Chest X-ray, AP view. Patient: 56 years old, sex M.
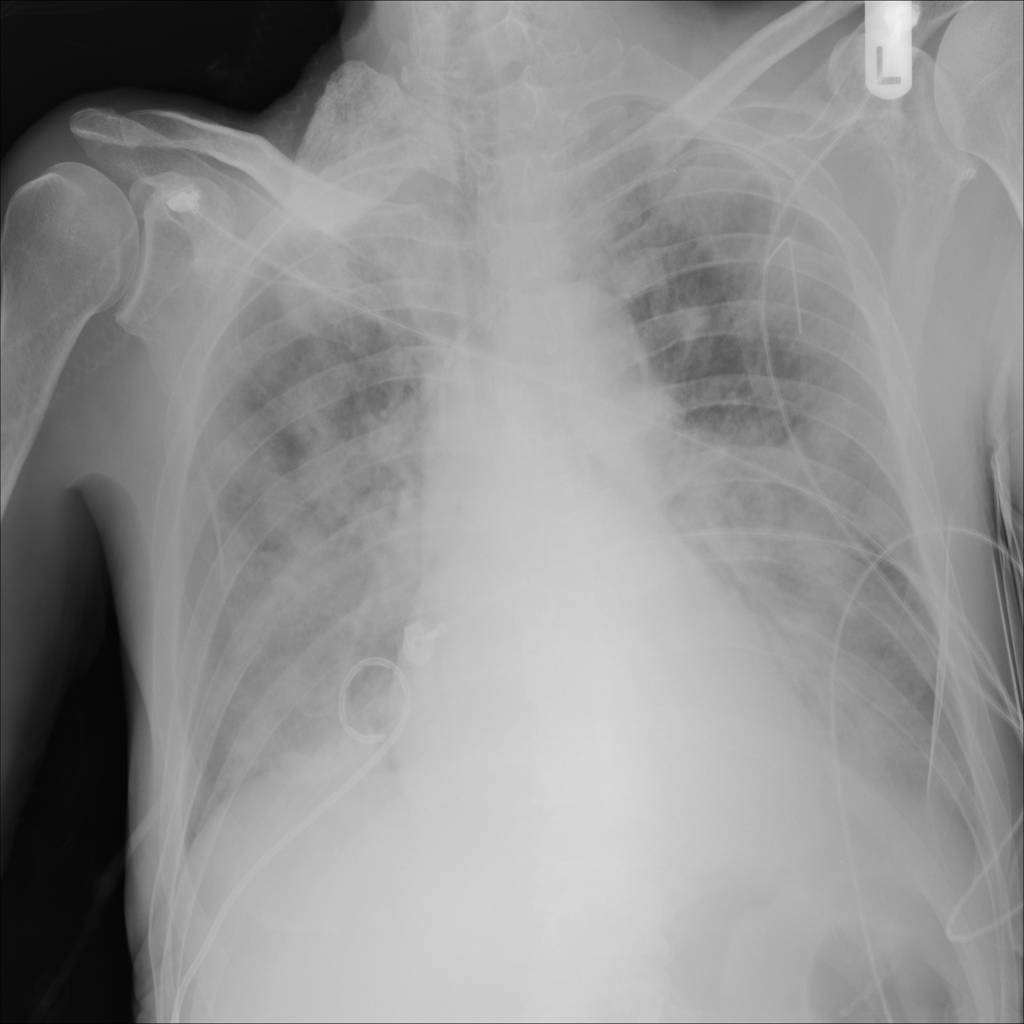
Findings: Consolidation, Infiltration